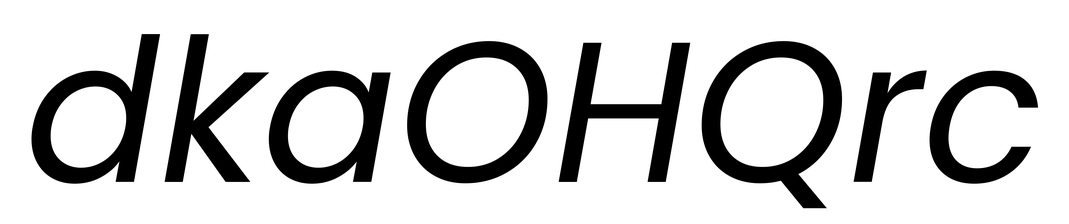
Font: Poppins-Italic